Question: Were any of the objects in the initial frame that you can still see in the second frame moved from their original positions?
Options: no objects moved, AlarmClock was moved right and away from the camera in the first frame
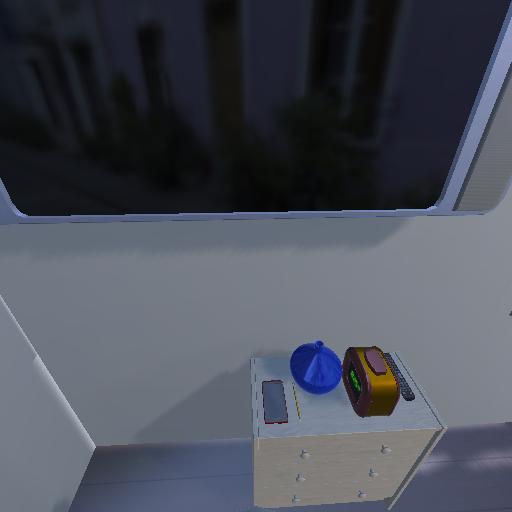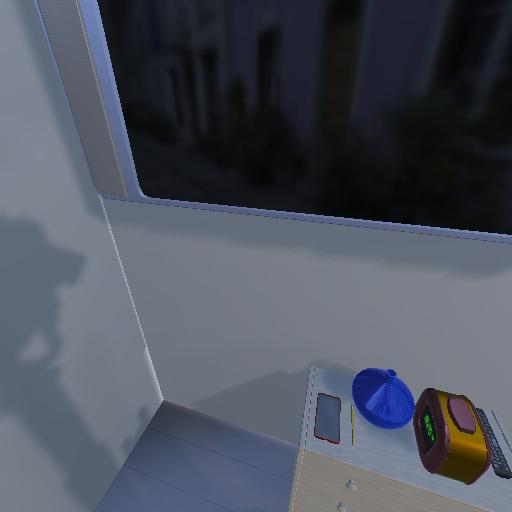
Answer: no objects moved